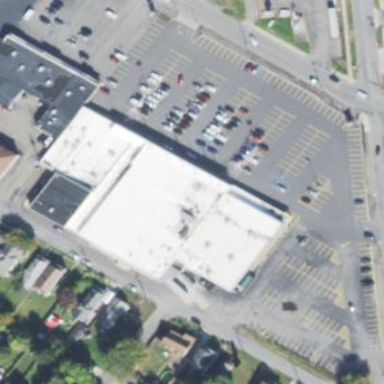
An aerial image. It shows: Building that houses supermarket.